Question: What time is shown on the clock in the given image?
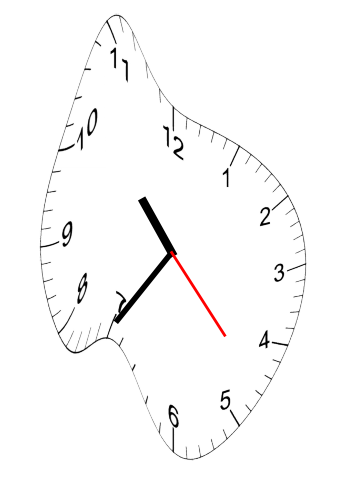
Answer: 10:35:23